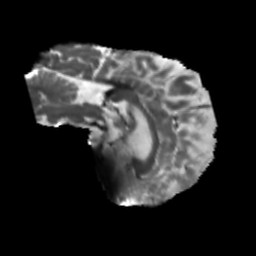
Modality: T2w
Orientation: sagittal
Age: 46
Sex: female
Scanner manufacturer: siemens
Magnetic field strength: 3 T
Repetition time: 5.47 s
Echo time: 0.0854 s